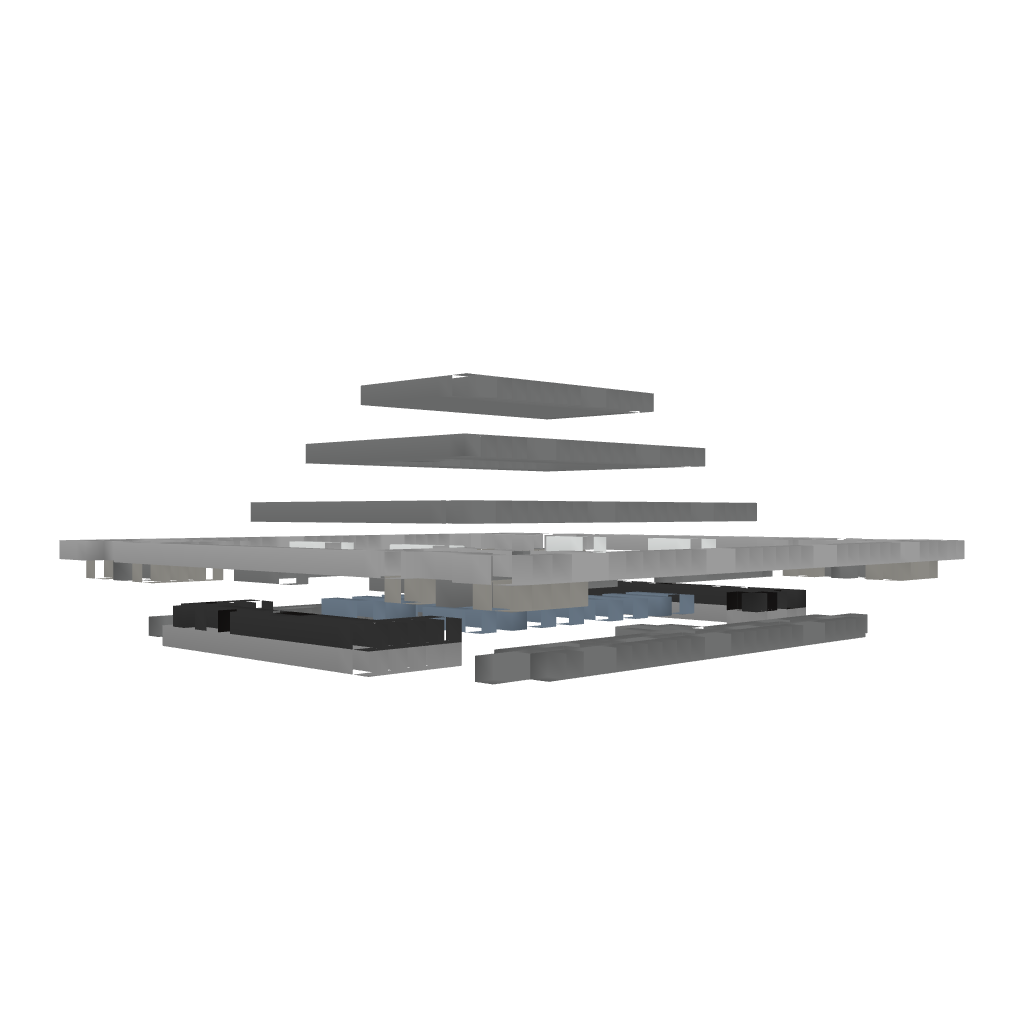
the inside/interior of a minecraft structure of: Night Temple